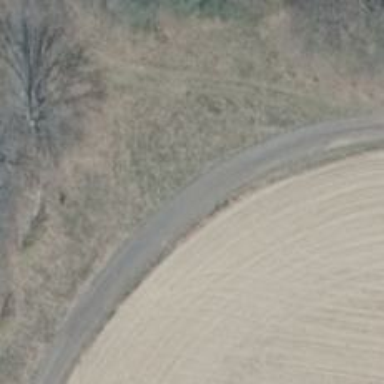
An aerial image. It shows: Track with compacted grade 4 surface.